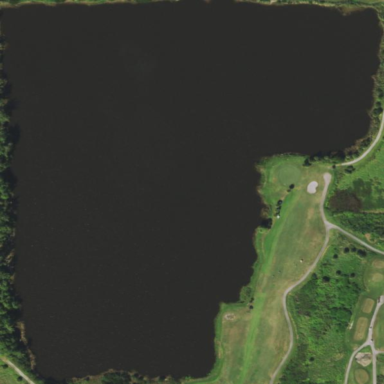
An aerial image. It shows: Scenic view of water hazard on golf course. The natural water feature adds beauty to the landscape.